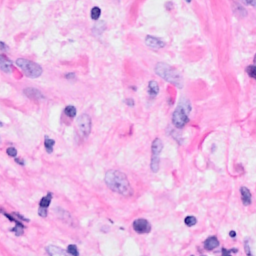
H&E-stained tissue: Breast